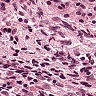
Metastatic tissue present: no